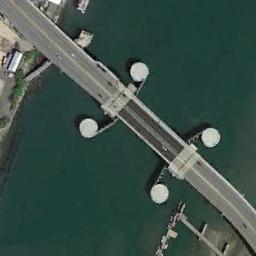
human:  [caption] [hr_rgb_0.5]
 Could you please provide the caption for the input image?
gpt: A bridge built on a dark green river .

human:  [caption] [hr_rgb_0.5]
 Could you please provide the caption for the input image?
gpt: The two bridges intersect on the river bank .

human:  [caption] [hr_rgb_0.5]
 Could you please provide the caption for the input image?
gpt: A bridge connects the land on both sides of the turquoise water, With curved supports under the bridge .

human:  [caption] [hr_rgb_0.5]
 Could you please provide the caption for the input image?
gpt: There is a bridge with four piers over the river .

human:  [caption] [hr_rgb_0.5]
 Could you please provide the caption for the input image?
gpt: There is a bridge over the river .